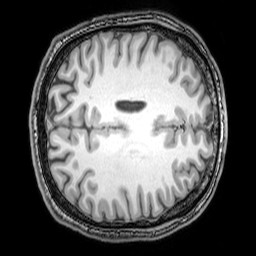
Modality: T1w
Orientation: axial
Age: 22
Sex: male
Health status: healthy
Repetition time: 0.081 s
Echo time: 0.037 s